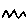
Label: zigzag